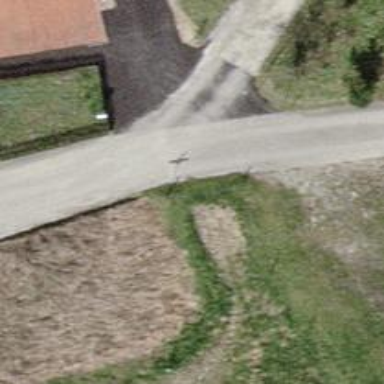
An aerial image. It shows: Unclassified asphalt road used by forestry vehicles.